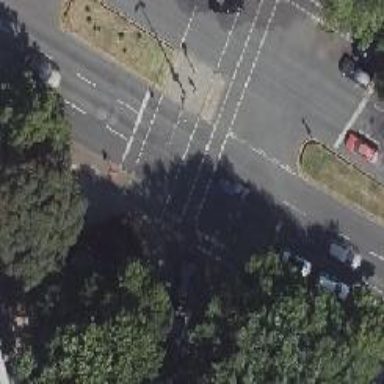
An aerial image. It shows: Secondary road with asphalt surface. It has cycle track on the right and lane markings. The road is dual carriageway with parking lanes on the right side.